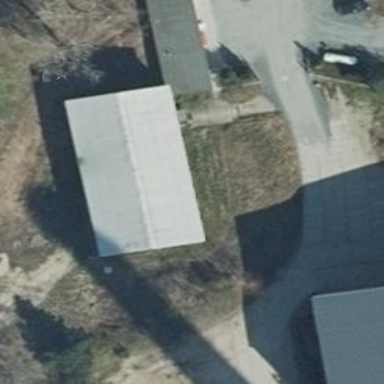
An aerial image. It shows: Industrial building.